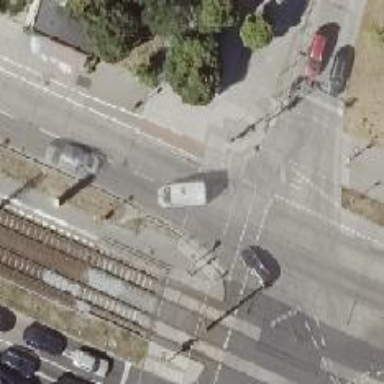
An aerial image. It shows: Crossing with traffic signals.